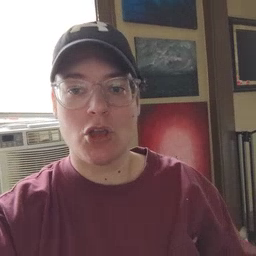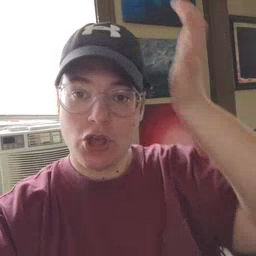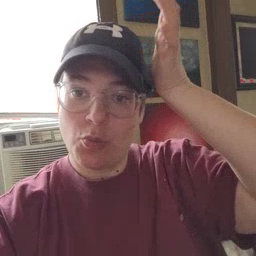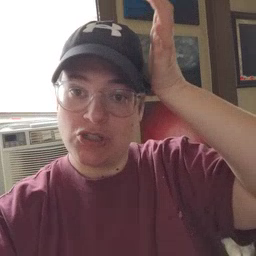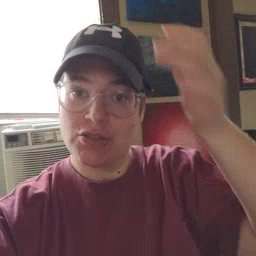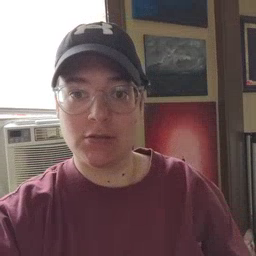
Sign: garbage